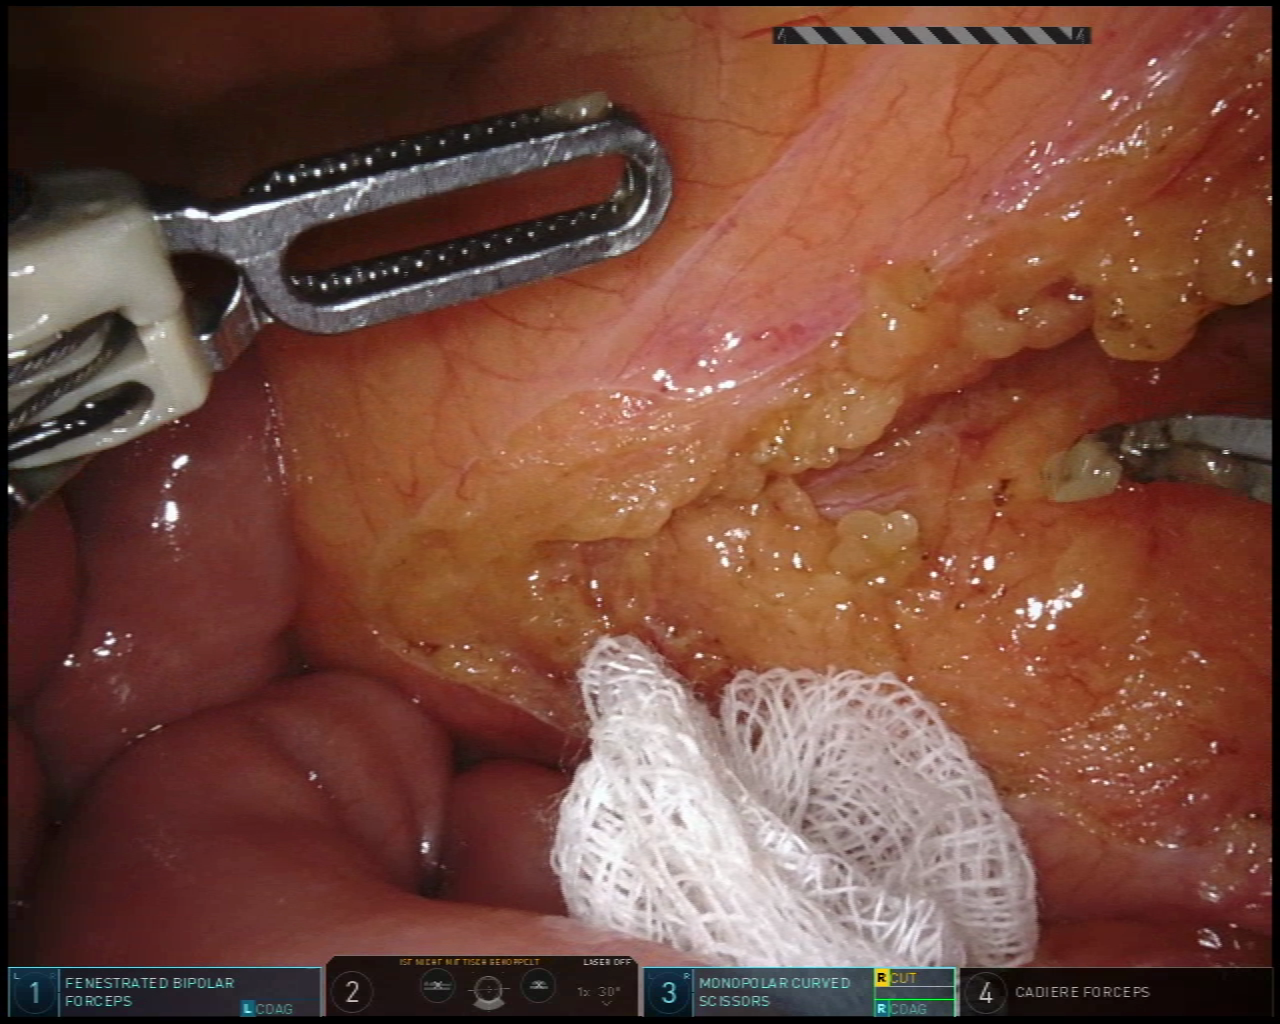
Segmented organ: small_intestine
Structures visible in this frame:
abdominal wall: yes
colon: no
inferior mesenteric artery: no
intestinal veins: no
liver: no
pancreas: no
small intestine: yes
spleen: no
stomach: no
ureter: yes
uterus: no
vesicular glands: no